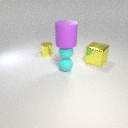
large yellow metal cube to the right of small cyan rubber sphere